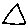
Label: triangle